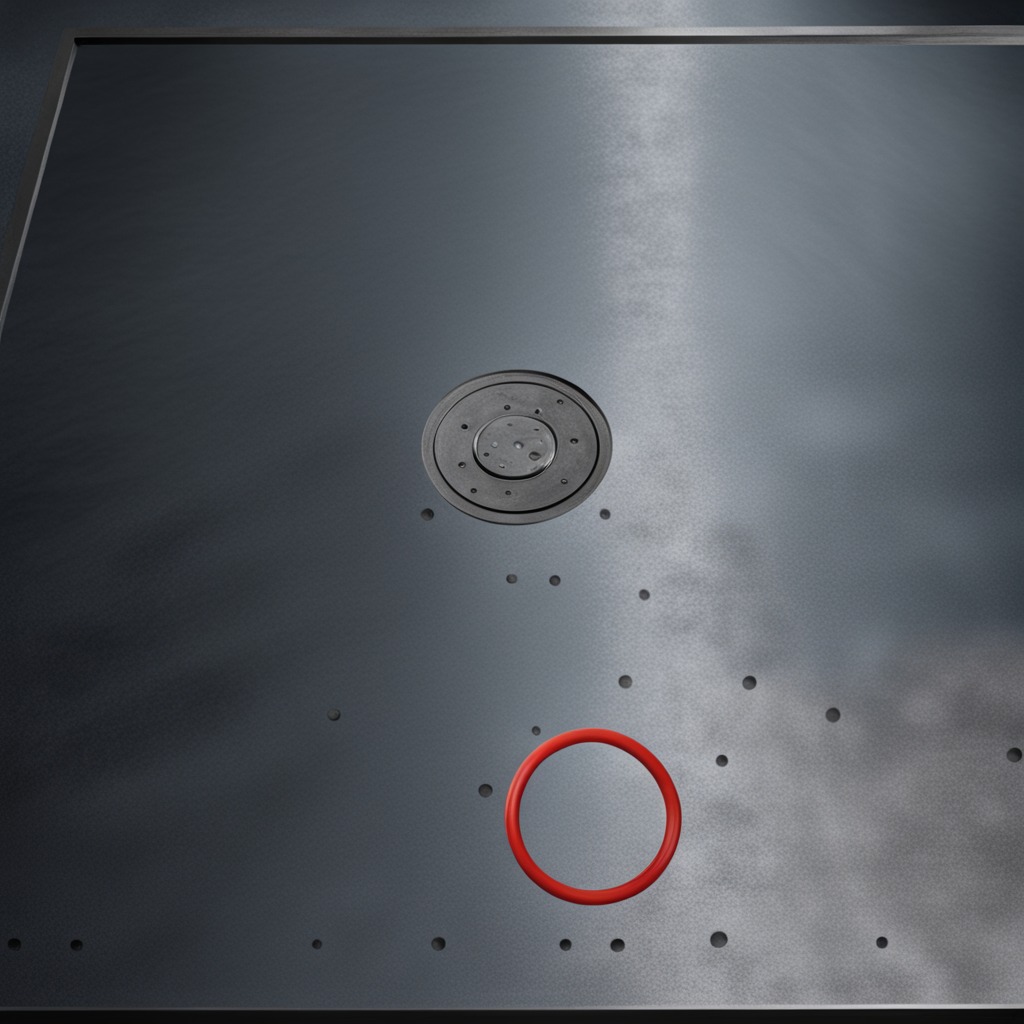
A rubber O-ring is lying on the cold steel table in a mining workshop.